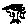
Label: tree